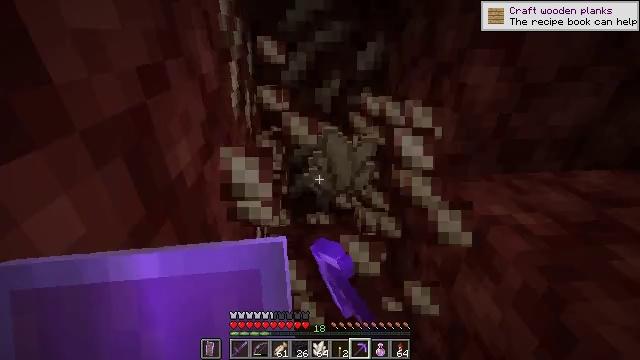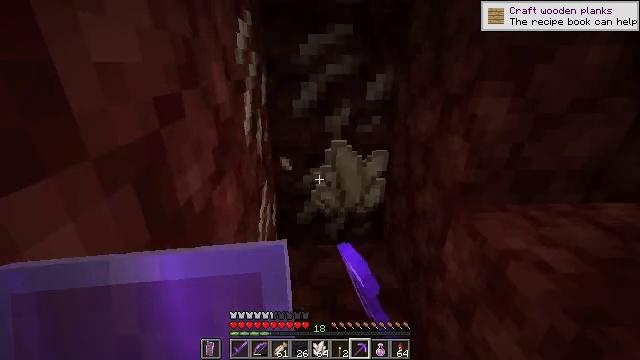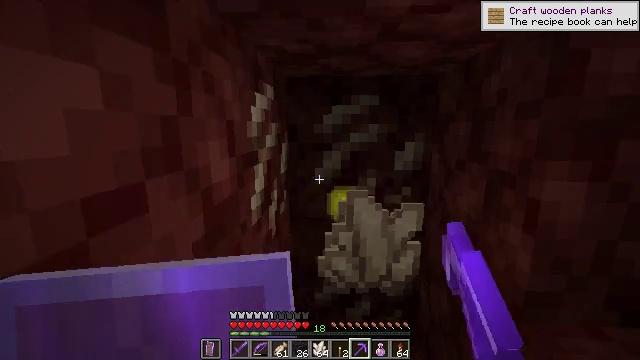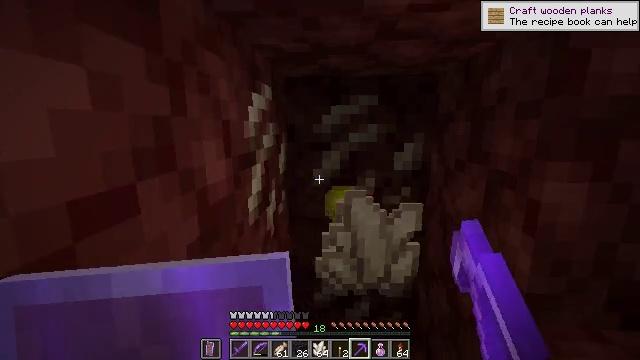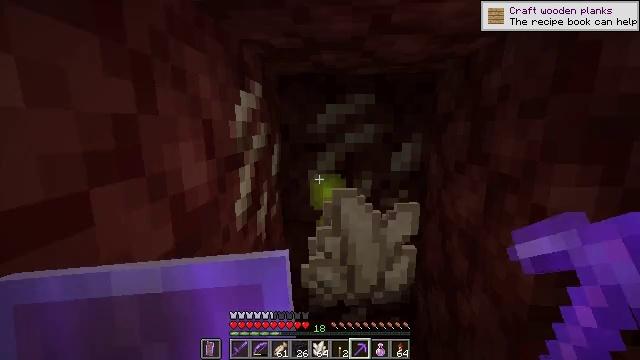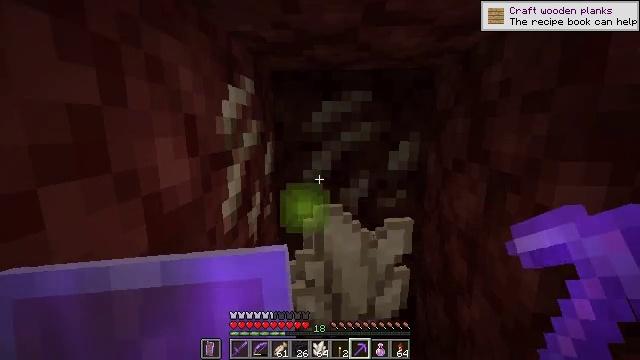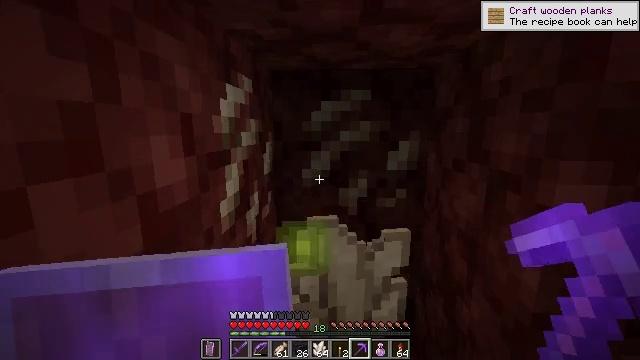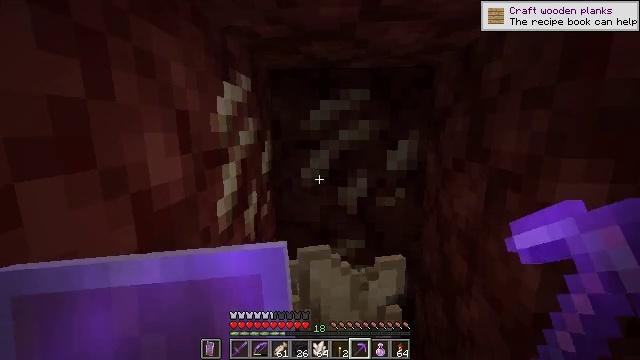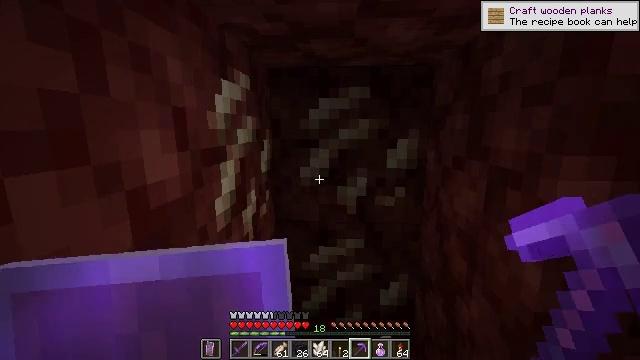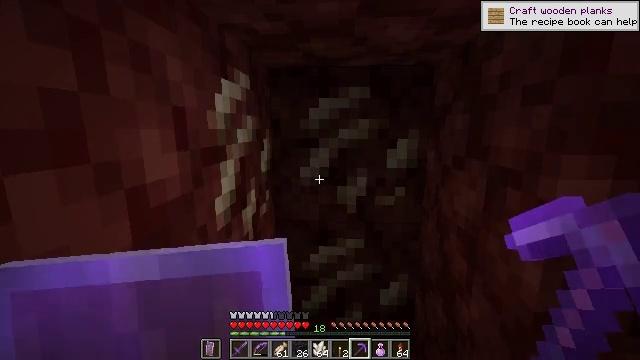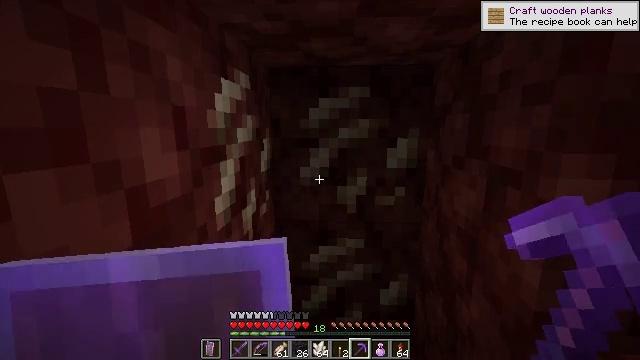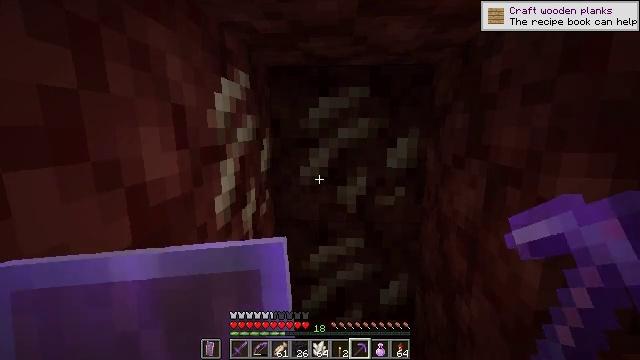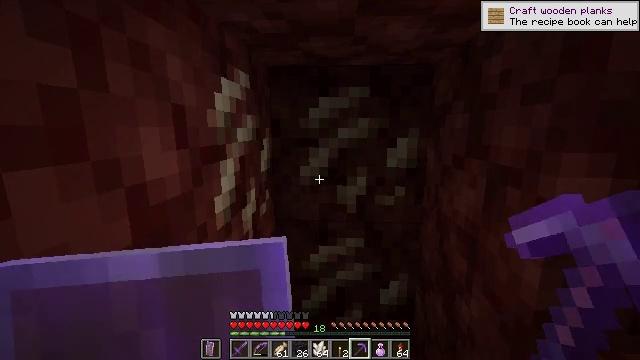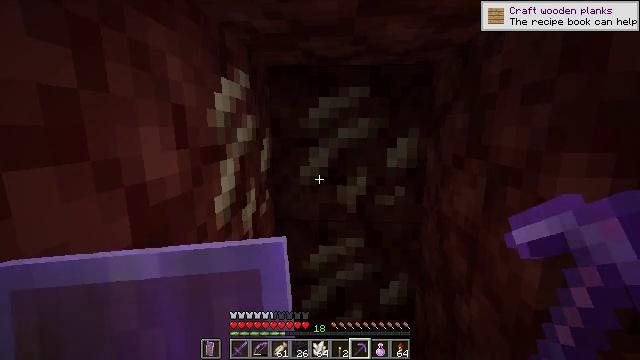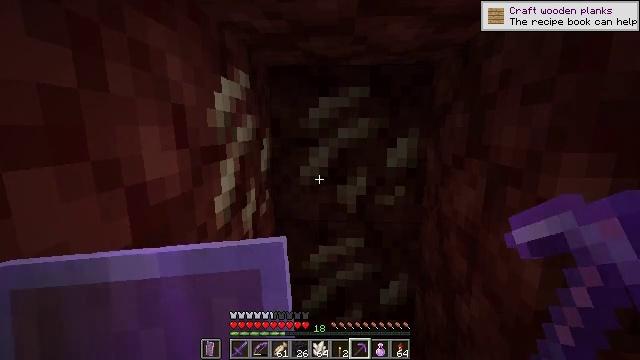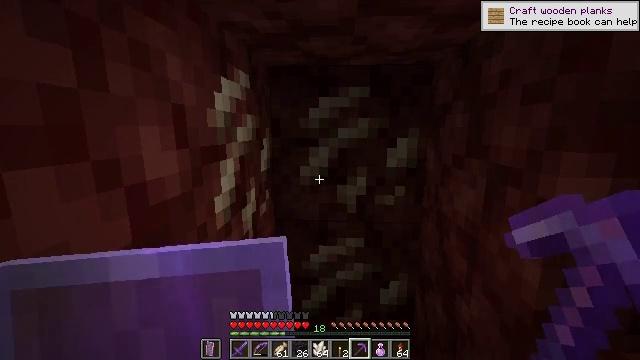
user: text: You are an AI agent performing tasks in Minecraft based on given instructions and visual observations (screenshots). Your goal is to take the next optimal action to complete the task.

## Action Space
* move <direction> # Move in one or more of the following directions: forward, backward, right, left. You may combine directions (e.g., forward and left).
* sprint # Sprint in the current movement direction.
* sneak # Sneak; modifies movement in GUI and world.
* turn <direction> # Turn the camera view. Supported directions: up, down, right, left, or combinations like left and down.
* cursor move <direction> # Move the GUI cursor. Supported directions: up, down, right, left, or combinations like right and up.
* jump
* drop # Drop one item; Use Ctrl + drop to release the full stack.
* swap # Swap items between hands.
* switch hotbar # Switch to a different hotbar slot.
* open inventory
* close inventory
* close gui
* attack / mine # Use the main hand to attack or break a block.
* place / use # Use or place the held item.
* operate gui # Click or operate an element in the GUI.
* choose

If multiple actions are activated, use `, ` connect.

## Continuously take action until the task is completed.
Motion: motion action
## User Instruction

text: Break the nether quartz ore block.
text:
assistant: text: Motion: move forward
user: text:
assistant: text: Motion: move forward and move right, turn left and up
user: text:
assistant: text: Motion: no_op
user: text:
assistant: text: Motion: no_op
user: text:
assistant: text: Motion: no_op
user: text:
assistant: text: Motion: no_op
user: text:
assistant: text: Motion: no_op
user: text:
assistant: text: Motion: no_op
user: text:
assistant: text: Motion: no_op
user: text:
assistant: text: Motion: no_op
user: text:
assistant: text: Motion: no_op
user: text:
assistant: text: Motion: no_op
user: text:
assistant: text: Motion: no_op
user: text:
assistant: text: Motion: no_op
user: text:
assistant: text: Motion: no_op
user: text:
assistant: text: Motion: no_op
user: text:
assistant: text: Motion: no_op
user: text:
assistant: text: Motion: no_op
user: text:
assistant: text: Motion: no_op
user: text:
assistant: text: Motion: no_op
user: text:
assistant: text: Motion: no_op
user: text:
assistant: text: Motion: no_op
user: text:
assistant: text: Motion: no_op
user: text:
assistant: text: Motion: no_op
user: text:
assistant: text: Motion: no_op
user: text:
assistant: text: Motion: attack / mine
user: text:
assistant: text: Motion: attack / mine
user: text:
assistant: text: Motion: attack / mine
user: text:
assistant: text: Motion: attack / mine
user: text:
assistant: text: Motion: attack / mine